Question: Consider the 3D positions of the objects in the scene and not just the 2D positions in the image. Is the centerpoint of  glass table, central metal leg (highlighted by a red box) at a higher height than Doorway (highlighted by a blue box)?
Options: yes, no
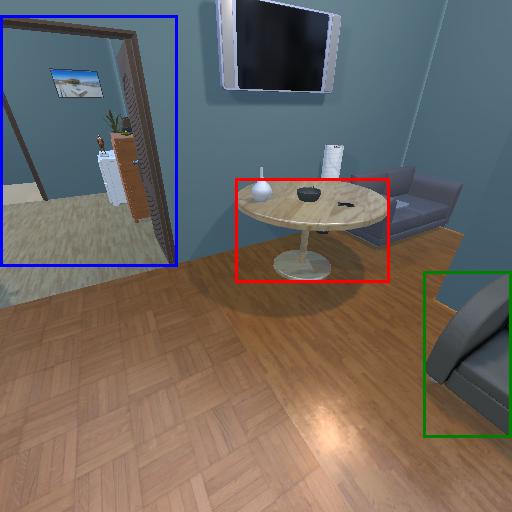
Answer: yes